Field crop: tomato
Growth stage: 1
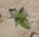
Species: solanum